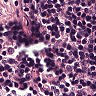
Metastatic tissue present: no